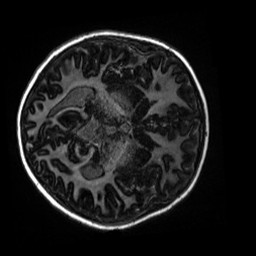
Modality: MP2RAGE
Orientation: axial
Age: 9
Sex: female
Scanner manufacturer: siemens
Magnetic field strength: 3 T
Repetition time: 4 s
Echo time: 0.00303 s